Question: I'm using an HttpModule to intercept each requests to my website in order to assign them authentication cookies, this is only a preliminary version but I'm having a static List in my HttpModule and for each new request I'm adding an element in the list. For testing purposes I'm writing them all to the response in order to see if my method is working but it is only ever giving me two values no matter how many users are in the list.
Here is a sample of my code, I've kept it simple by replacing the list of users with a list of strings.
'''
public class SCCModule : IHttpModule
{
private static List<string> _users = new List<string>();
public void Init(HttpApplication context)
{
context.PreRequestHandlerExecute += OnPreRequestHandlerExecute;
}
public void Dispose()
{
}
public void OnPreRequestHandlerExecute(Object source, EventArgs e)
{
HttpApplication app = (HttpApplication)source;
HttpResponse response = app.Context.Response;
HttpRequest request = app.Context.Request;
_users.Add("A user from " + DateTime.Now + "</br>");
foreach(var u in _users)
{
response.Write(u);
}
}
}
'''
When loading a sample index.html from the website, it gives me :
A user from 10/18/2012 3:37:33 PM
A user from 10/18/2012 3:37:35 PM
Info on my setup : I'm running IIS7.5 to which I've added a Module, it is the first in order of priorities of execution. I have enabled Debugging in the web.config. My VisualStudio is set to build debug configuration and there is a post build event to directly copy my DLL to the bin folder of my website. I am attaching myself to the w3wp.exe process in order to debug it.
An interesting fact : when debugging. The first two times I hit refresh on the index.html page are going to trigger my breakpoint and after that it won't. Any new URI that I enter will only hit the breakpoint two times.
So why is it that only two results seem to go through even though I can refresh ten times ?
Fiddler result :

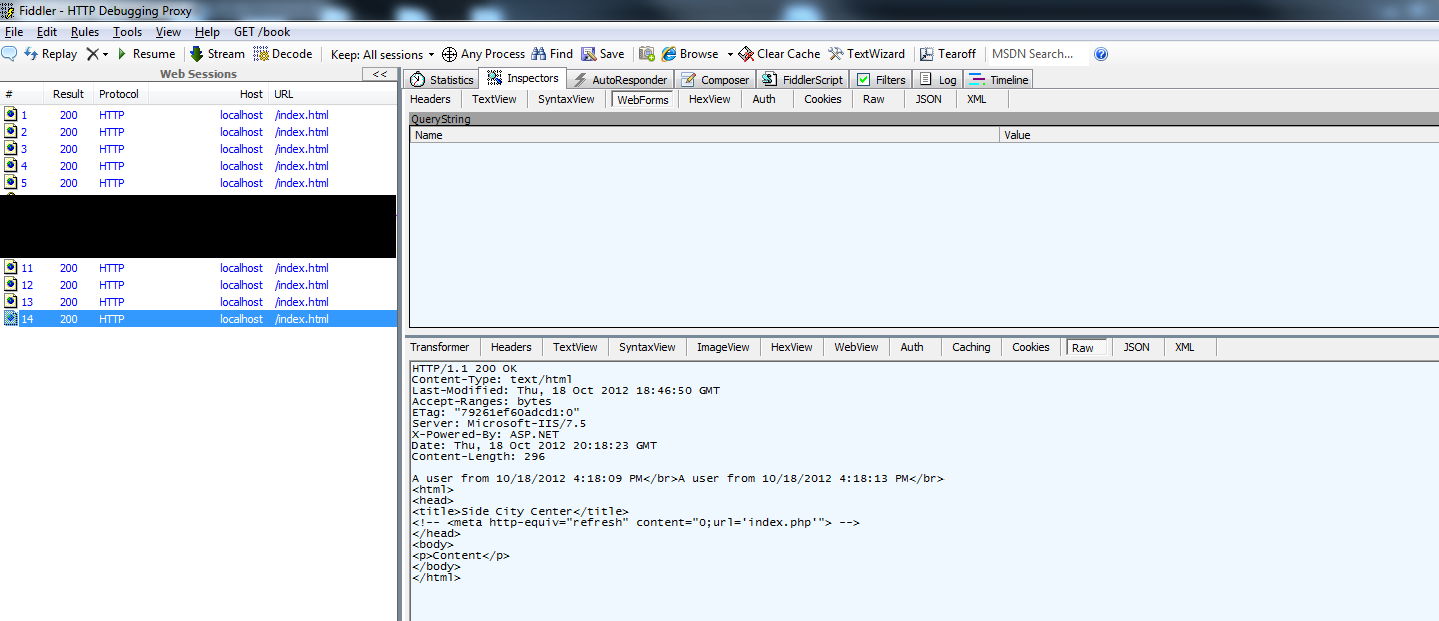
Answer: The problem was in IIS itself. Output caching was enabled thus the server was not sending any new pages even though the client was requesting new ones.
To result the issue I went to Output Caching -> Edit Feature Settings... -> I unchecked both Enable Cache and Enable Kernel cache.